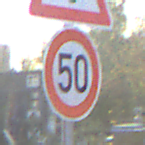
Verkehrszeichen: Geschwindigkeit50
Zusatzzeichen oben: Lichtzeichenanlage
Umgebung: Outdoor, Urban
Tageszeit: MorningAfternoon
Wetter: PartlyCloudy
Licht: Natural
Jahreszeit: NotSpecified
Kontrast: MediumContrast